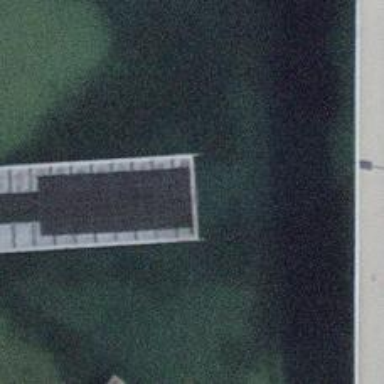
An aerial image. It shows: Man-made pier.